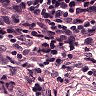
Metastatic tissue present: no